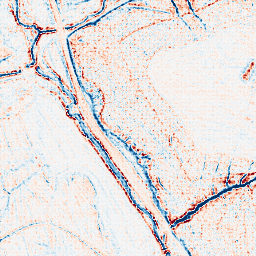
Category: edge_preserving
Decomposition family: anisotropic_diffusion
Decomposition parameters: iterations: 20
kappa: 10
gamma: 0.05
Upsampling method: sinc_hamming
Upsampling parameters: scale: 4
kernel_size: 4
Upsampling scale: 4